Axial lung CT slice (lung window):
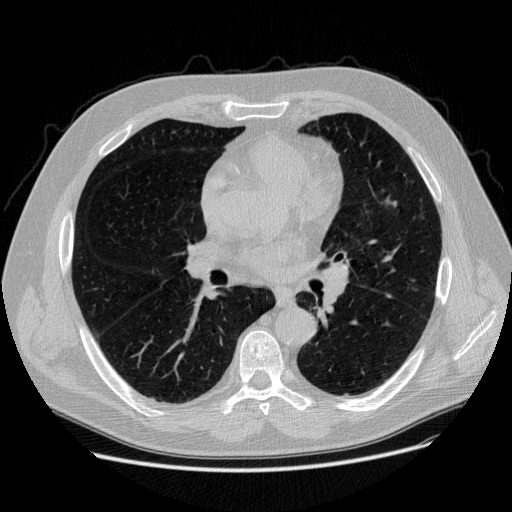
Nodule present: no